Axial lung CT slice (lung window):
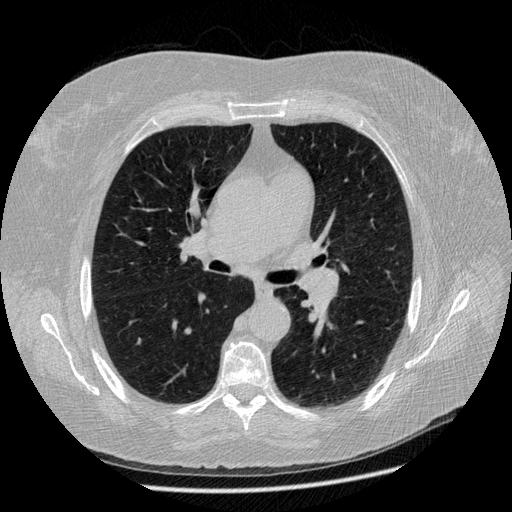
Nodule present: no